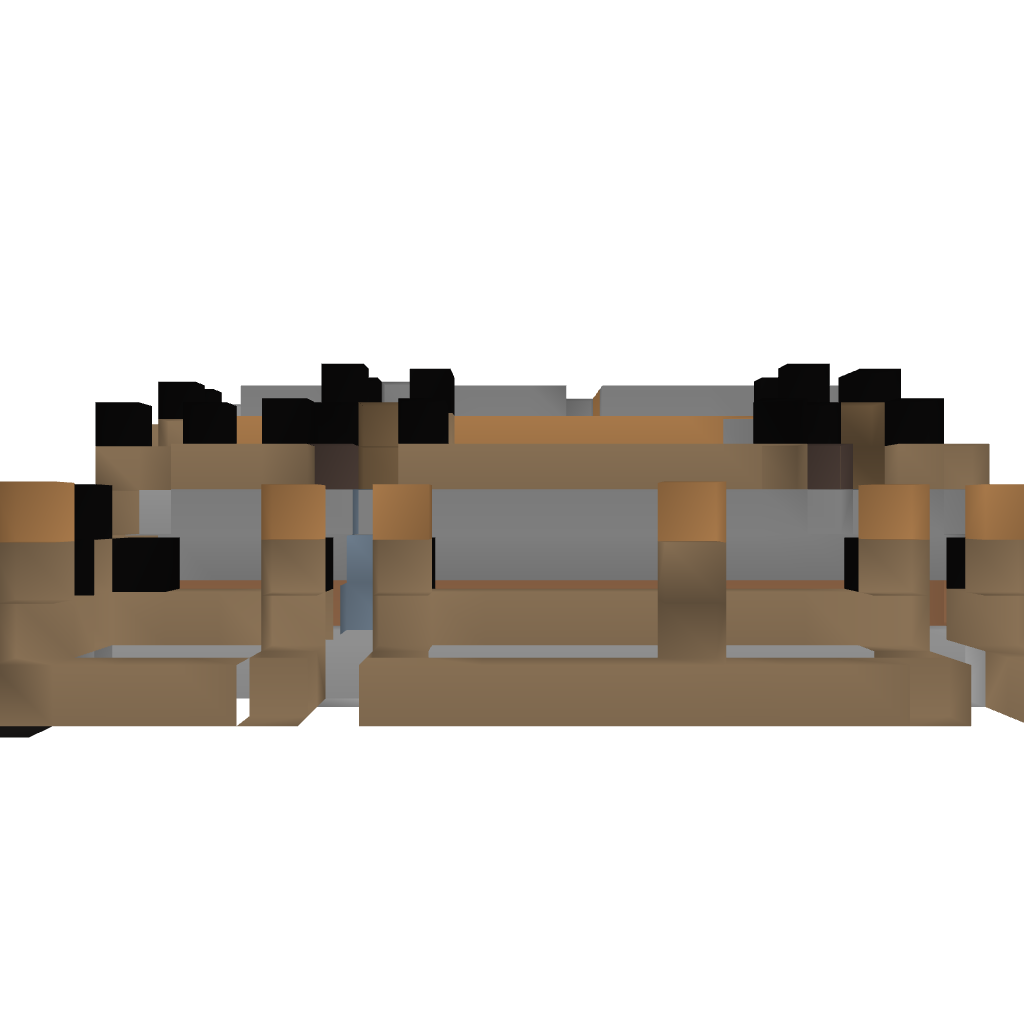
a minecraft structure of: Interior-Farm